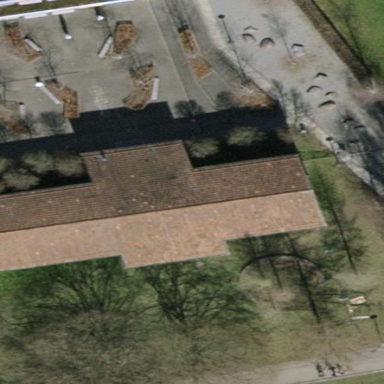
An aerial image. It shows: School building.